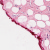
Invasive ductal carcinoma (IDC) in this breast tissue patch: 0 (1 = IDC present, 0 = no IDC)